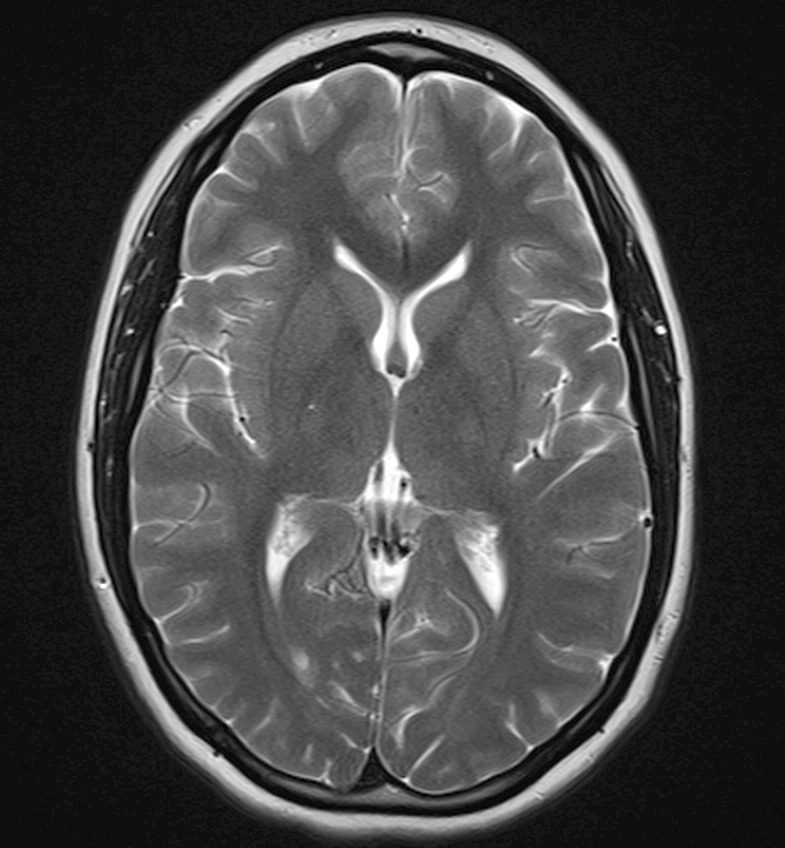
Label: notumor